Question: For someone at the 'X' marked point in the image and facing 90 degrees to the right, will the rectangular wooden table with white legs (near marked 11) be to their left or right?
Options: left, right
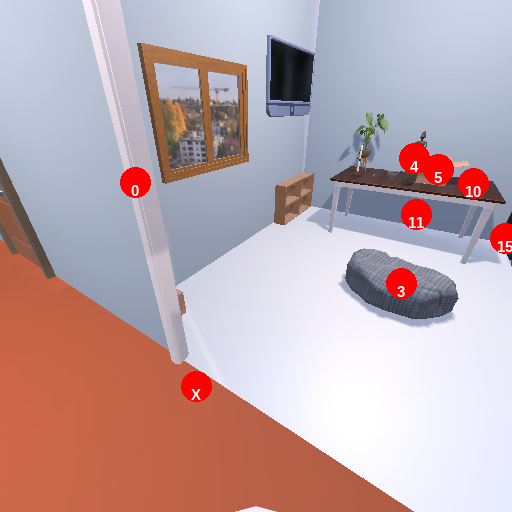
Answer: left